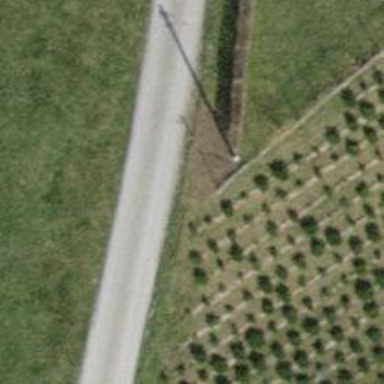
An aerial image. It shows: Power pole.